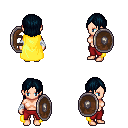
a pixel art fantasy rpg character, female body template, human, light skin, yellow cape, red pants, raven long bangs hairstyle, white cloth bandages, shield, four views (front, back, left, right), 2x2 character sprite sheet, small pixel art, hard edges, no anti-aliasing